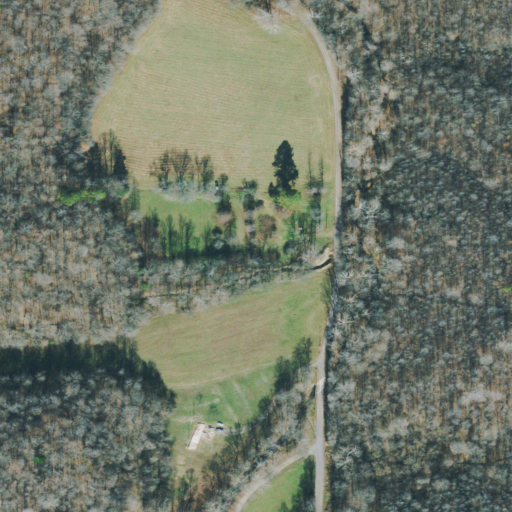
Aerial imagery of valley in Tennessee named Hogan Hollow containing deciduous forest, pasture, open development, and grassland